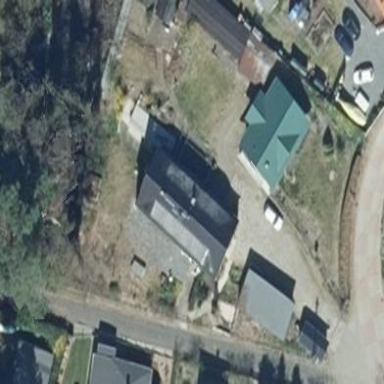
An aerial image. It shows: Building with gabled roof oriented along it. The roof is colored black.